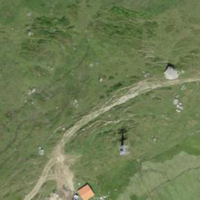
EUNIS habitat code: 26
Species observed at this site:
Pilosella officinarum